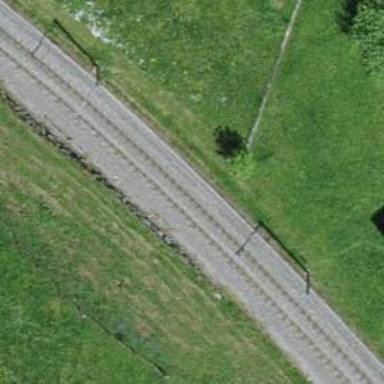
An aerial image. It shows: Narrow-gauge railway track electrified by contact line.